Question: I uploaded my app in hurry, and somehow I messed up and chosen wrong name for our customer.
Is there any quick way to change this string (in the red circle in my pic) from my iTunes account?

I've been searching for some time now, but without any success.
Edit: My app is approved and is on appstore
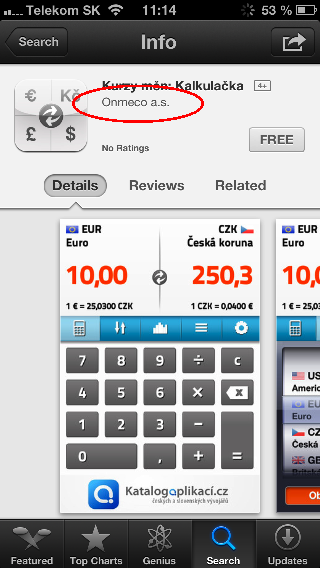
Answer: You should contact apple support, see
<URL>